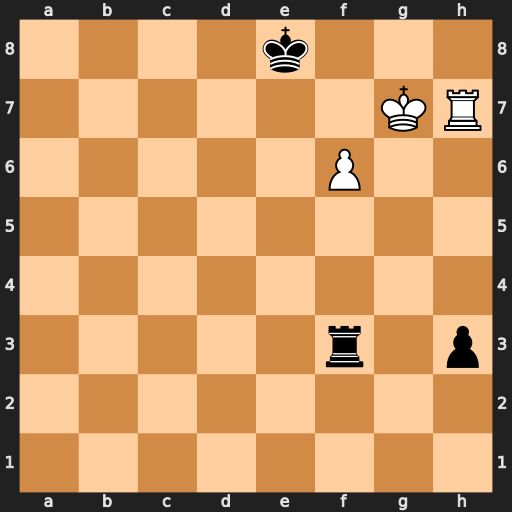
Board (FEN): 4k3/6KR/5P2/8/8/5r1p/8/8
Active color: w
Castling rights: -
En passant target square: -
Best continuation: Rxh3 Rxh3 f7+ Kd7 f8=Q